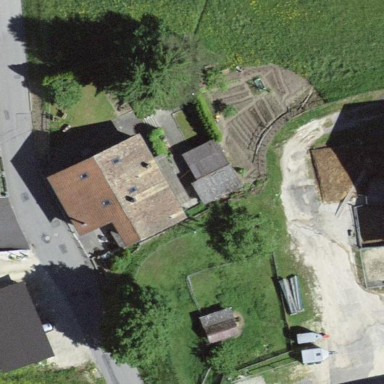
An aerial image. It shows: Residential building.